Group 1:
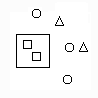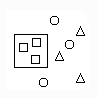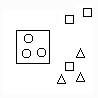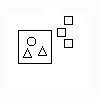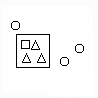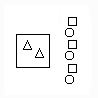
Group 2:
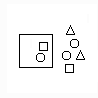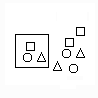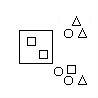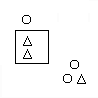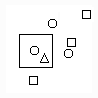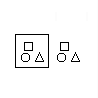
Rule separating the two groups: The shapes in the large square never appear outside of it vs. at least one shape in the large square appears outside of it.
Concepts: inside, interior_exterior
Author: "Lewis"